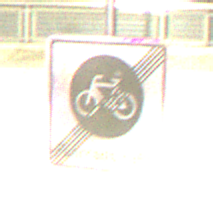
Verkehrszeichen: EndeFahrradstrasse
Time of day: SunriseSunset
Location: Outdoor (Urban)
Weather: PartlyCloudy
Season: NotSpecified
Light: Artificial